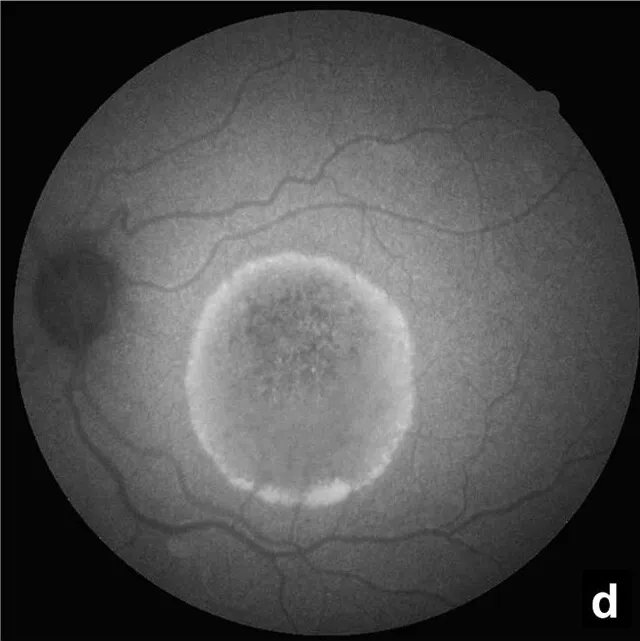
Fundus autofluorescence.
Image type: ophthalmic_imaging (autofluorescence)